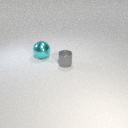
small gray metal cylinder in front of large cyan metal sphere